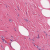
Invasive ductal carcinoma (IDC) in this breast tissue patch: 0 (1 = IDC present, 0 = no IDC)